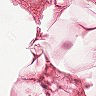
Metastatic tissue present: no